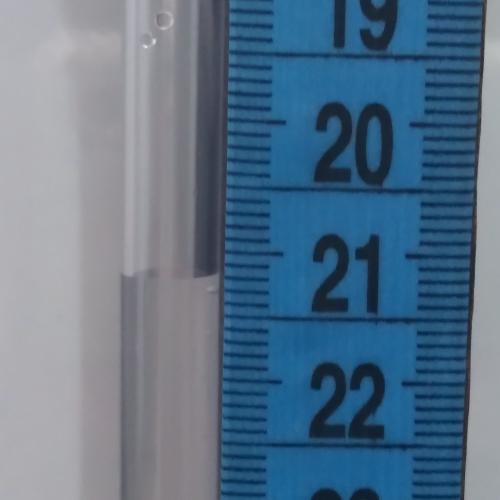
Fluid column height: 21.2 cm